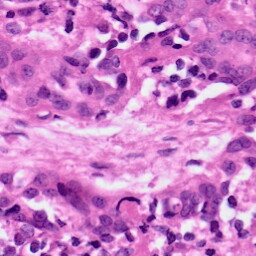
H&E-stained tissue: Ovarian